Chest X-ray:
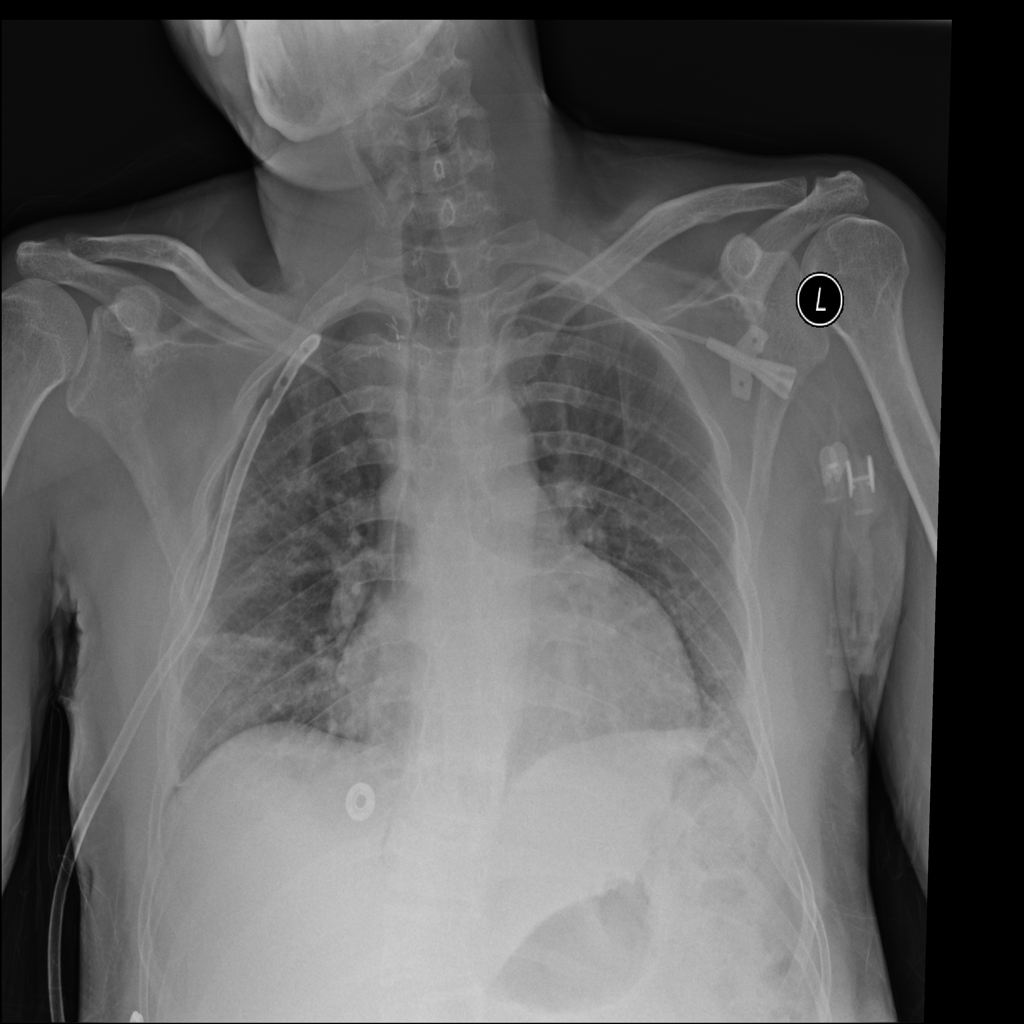
Findings: Consolidation, Cardiomegaly, Pneumothorax
No abnormal finding: no